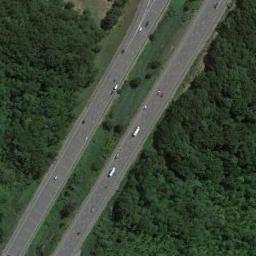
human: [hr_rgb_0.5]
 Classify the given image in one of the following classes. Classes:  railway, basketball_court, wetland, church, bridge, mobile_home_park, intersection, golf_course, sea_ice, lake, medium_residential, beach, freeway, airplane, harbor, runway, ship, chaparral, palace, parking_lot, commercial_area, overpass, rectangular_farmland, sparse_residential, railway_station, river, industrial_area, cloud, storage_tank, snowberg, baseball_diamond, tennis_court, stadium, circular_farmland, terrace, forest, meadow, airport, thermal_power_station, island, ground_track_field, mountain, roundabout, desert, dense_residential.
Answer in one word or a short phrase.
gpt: freeway